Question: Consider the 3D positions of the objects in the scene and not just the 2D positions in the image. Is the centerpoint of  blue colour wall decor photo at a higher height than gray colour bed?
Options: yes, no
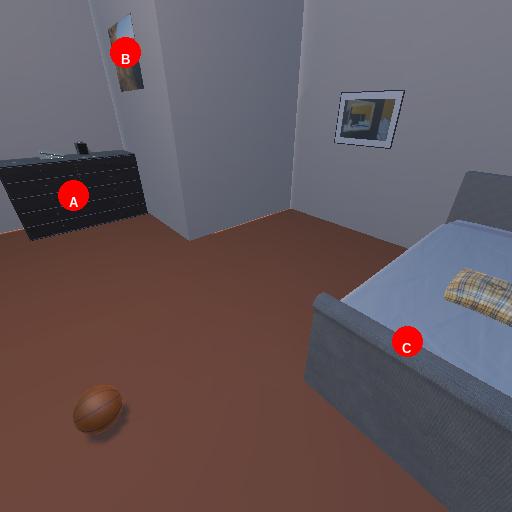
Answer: yes